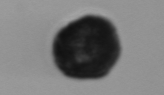
Label: Dinophyceae